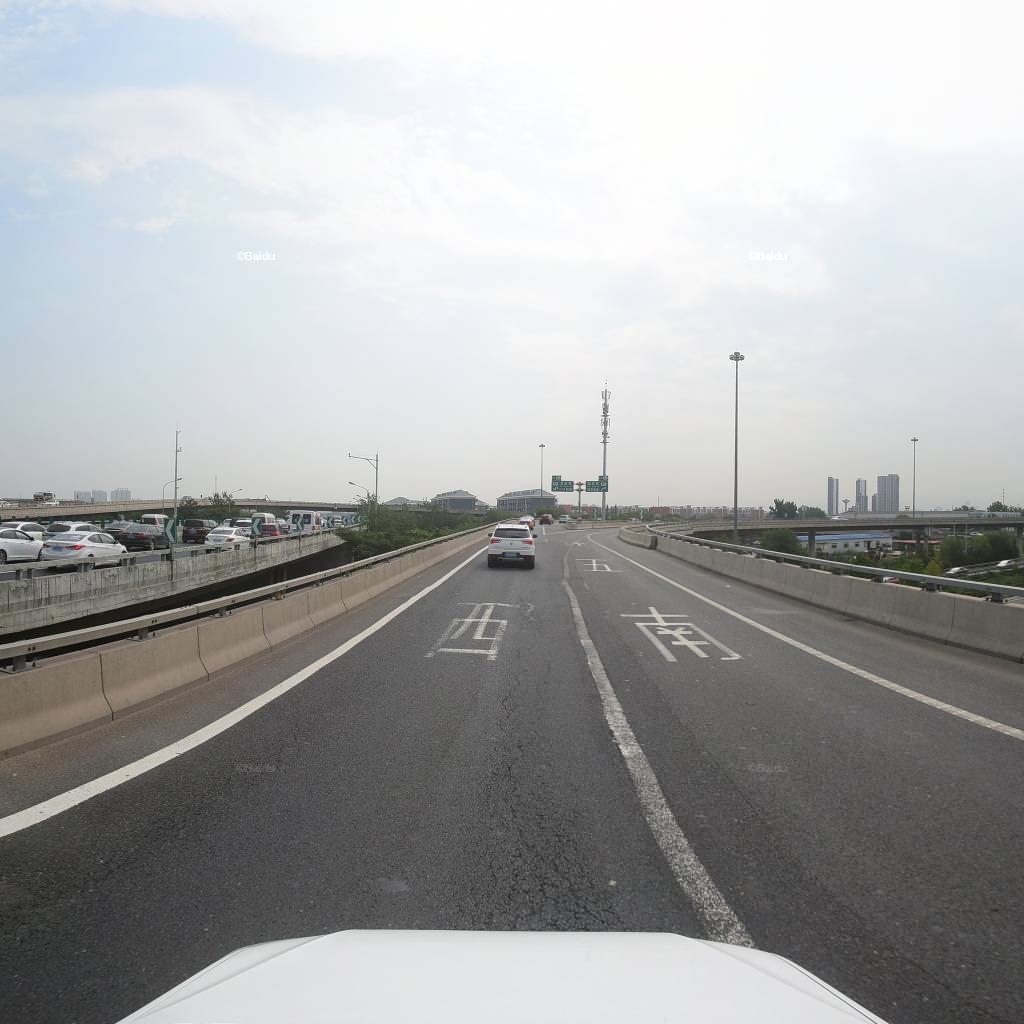
Region: Fengtai
Road damage annotations: longitudinal crack, alligator crack, alligator crack